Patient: sex F, age 71
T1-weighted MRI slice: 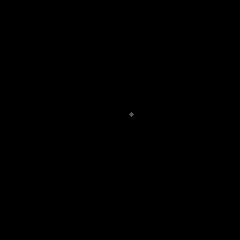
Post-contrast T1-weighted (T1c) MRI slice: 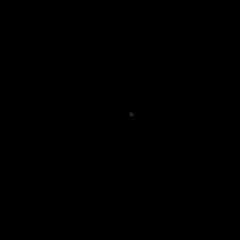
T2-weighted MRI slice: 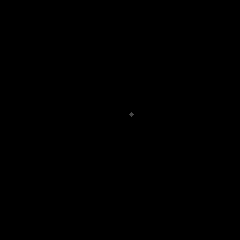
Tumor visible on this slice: no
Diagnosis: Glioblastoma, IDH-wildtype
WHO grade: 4